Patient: sex M, age 64
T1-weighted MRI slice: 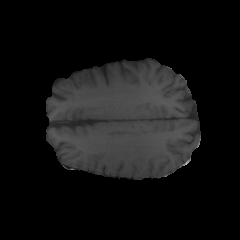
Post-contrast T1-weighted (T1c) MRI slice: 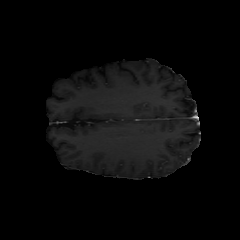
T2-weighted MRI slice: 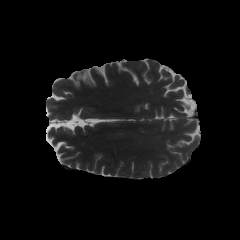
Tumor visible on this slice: no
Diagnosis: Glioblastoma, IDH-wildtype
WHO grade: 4